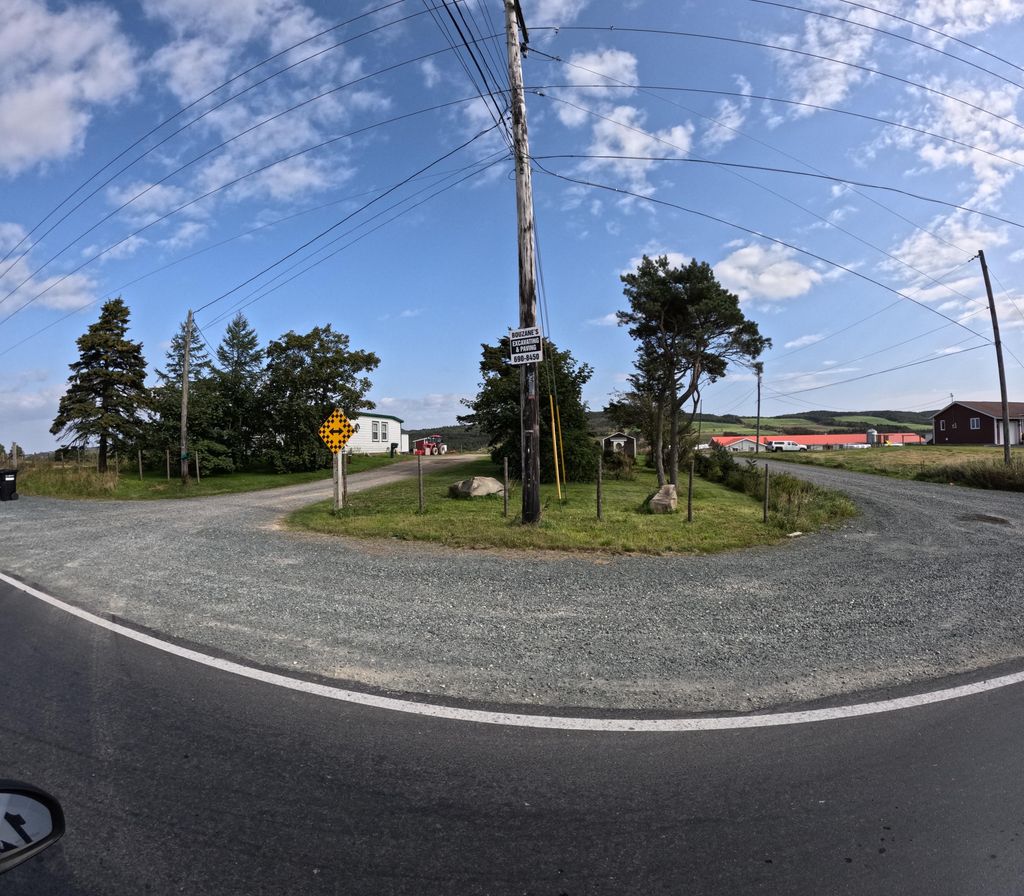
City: st_johns